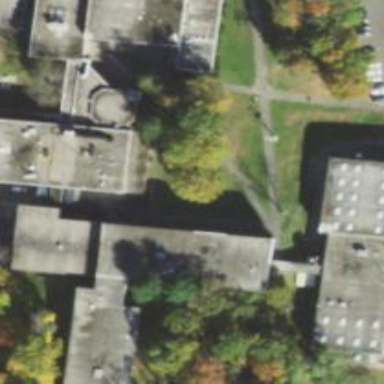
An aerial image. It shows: School.